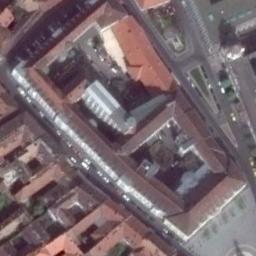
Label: palace